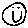
Label: smiley face